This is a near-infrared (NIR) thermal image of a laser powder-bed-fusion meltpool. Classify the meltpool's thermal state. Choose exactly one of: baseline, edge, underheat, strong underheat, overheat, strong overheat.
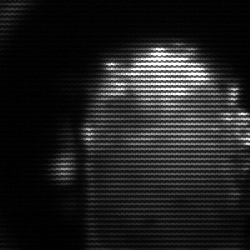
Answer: baseline